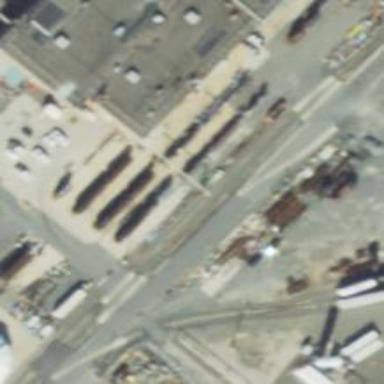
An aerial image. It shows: Rail spur service.